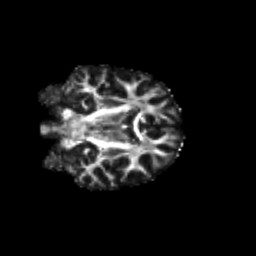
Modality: FA
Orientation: coronal
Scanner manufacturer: siemens
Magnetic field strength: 3 T
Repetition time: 9.2 s
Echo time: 0.084 s